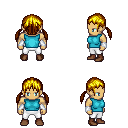
a pixel art fantasy rpg character, male body template, human, tanned skin, teal sleeveless shirt, white pants, blonde twin-tailed hairstyle, white cloth bracers, brown shoes, four views (front, back, left, right), 2x2 character sprite sheet, small pixel art, hard edges, no anti-aliasing